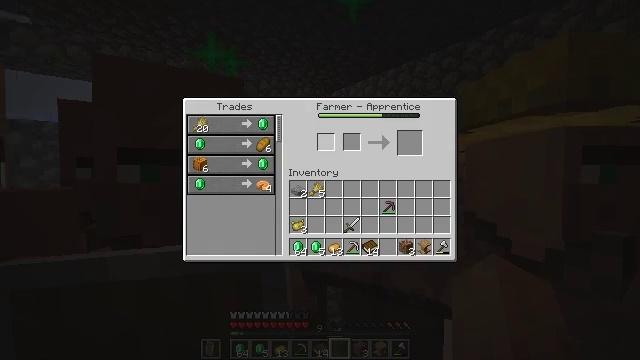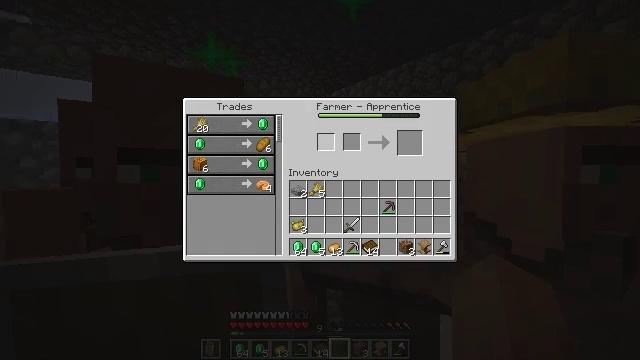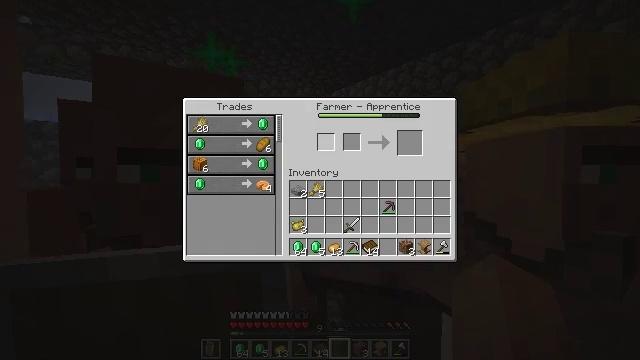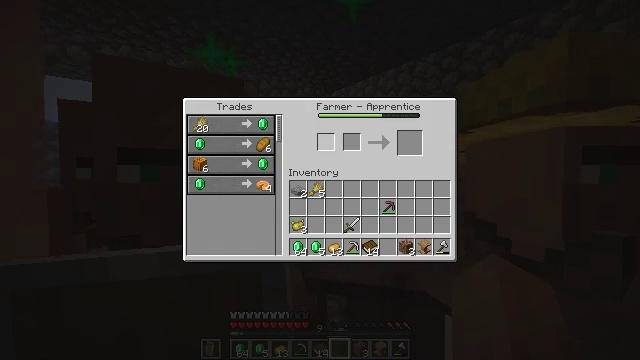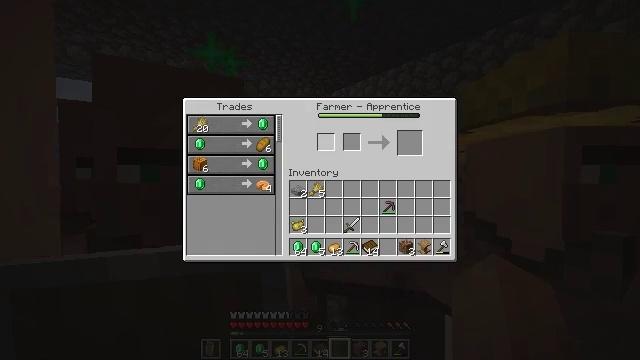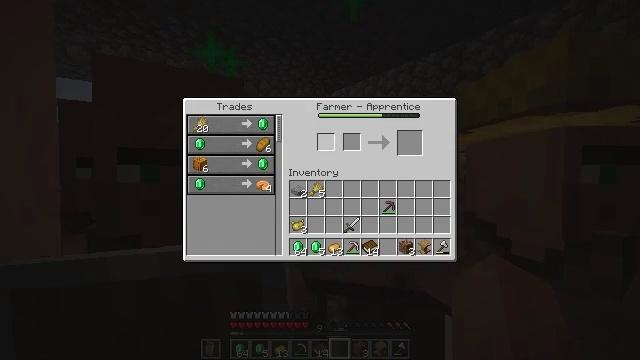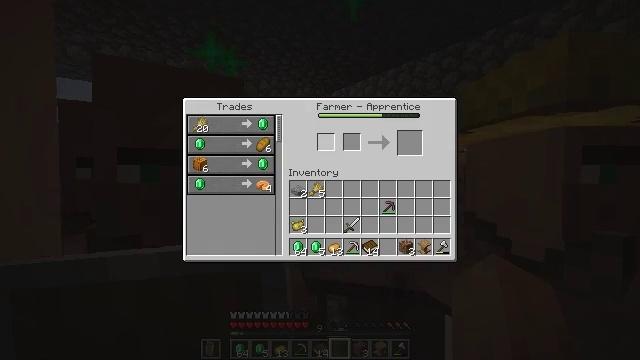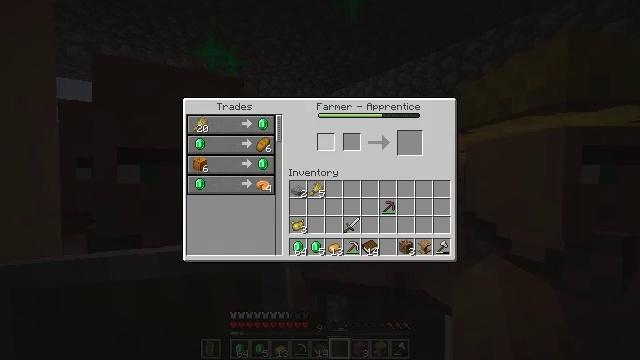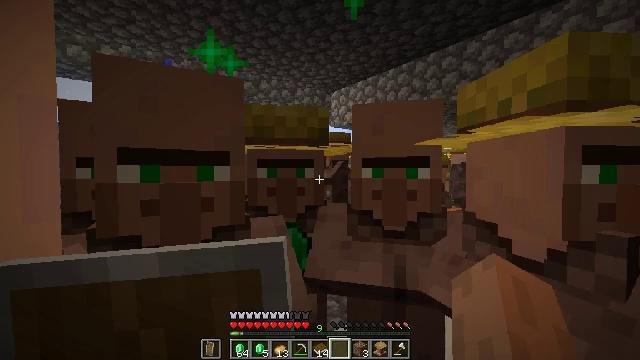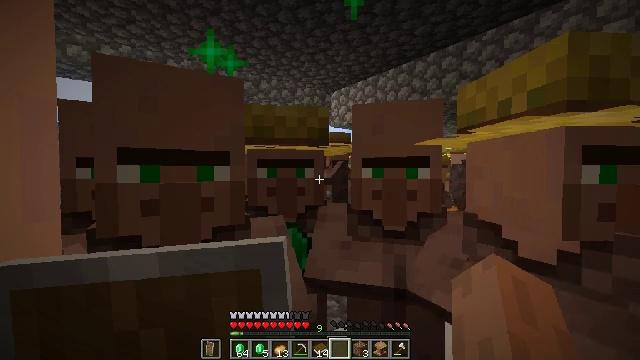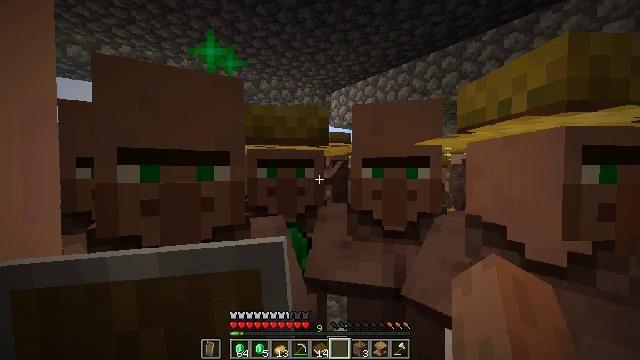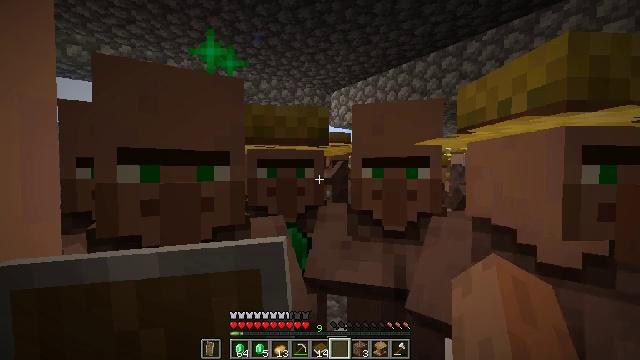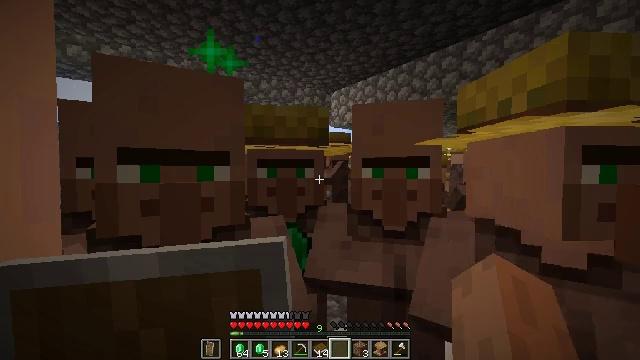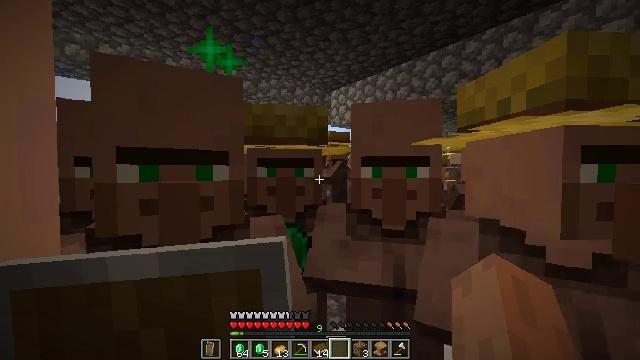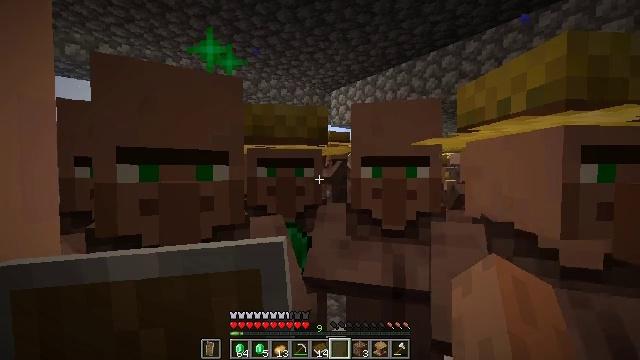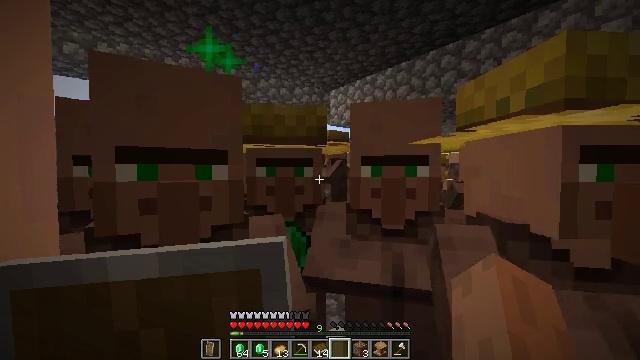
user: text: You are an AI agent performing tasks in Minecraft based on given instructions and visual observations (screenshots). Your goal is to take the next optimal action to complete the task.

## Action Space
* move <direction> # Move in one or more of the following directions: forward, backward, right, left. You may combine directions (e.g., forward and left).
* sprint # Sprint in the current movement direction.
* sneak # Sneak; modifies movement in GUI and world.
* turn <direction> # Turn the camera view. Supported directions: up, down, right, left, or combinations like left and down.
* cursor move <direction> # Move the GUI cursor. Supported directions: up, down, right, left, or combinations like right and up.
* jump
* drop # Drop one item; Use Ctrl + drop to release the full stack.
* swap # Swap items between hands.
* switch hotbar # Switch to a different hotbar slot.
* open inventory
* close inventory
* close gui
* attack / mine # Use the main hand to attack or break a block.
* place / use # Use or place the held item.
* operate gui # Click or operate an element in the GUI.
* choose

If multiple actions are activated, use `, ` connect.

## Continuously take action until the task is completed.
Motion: motion action
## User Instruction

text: Drop wheat from the inventory.
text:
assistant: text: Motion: no_op
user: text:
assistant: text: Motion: no_op
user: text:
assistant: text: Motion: no_op
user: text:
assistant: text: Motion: no_op
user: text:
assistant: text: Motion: no_op
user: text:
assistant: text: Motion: no_op
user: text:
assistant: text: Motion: no_op
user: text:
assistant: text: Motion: open inventory
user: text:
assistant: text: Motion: open inventory
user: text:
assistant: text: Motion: open inventory
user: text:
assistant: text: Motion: open inventory
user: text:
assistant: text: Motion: no_op
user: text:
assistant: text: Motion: no_op
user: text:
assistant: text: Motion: no_op
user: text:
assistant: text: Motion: no_op
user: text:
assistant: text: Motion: move back
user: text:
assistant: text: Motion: move back
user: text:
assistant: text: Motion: move back
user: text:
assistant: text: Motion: move back
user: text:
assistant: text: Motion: move back
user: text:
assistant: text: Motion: no_op
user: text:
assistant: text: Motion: no_op
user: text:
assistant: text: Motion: no_op
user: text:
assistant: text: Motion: no_op
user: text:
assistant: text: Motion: no_op
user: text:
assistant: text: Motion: no_op
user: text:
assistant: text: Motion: no_op
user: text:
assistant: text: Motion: no_op
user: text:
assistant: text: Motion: no_op
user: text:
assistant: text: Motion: no_op